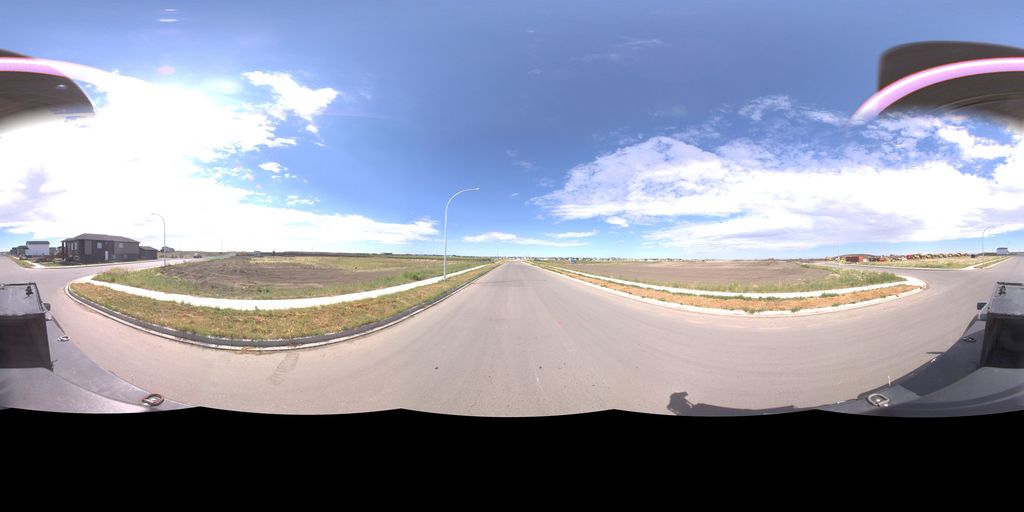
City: saskatoon